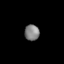
Tissue: lung
Cell type: T cells
Senescence score: 0.1585
Nuclear area (px): 229
Mean DAPI intensity: 128.541